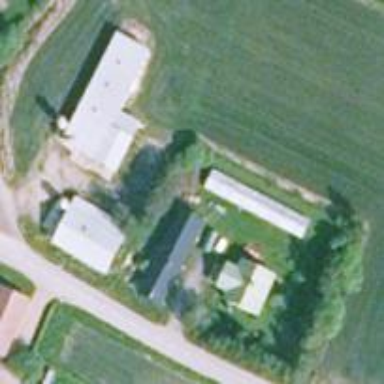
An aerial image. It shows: Farmyard area.